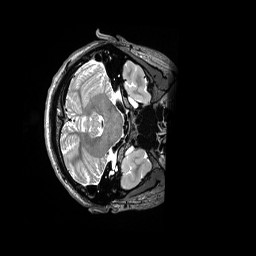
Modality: T2w
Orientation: axial
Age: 26
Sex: male
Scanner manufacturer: siemens
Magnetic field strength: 3 T
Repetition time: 3.2 s
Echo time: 0.562 s